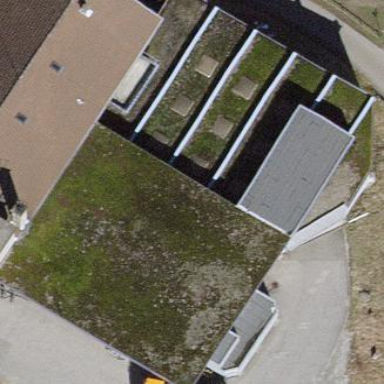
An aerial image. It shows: Commercial building.